Question: I have a control which may contain child controls of the same type. These controls have been linked together such that they form a tree structure.
Now, given a list of X controls present in this tree, I would like to find the closest common parent control of all controls in my list. I do not know the location of my child controls in the tree.
More than willing to do some thinking on this issue, but I can only assume that it has already been solved optimally. Does anyone know where I can find this algorithm? If not, suggested approach or reading?

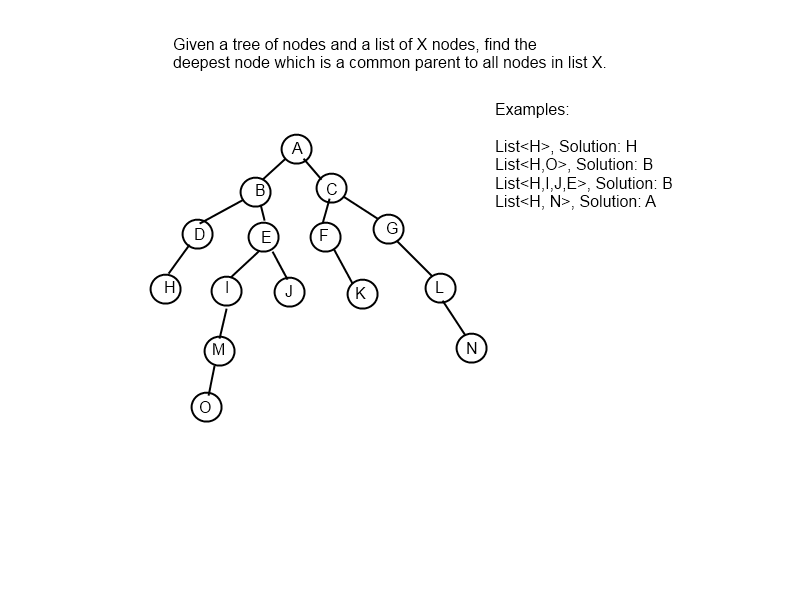
Answer: Wikipedia has a few articles on the issue:
General Theory: <URL>
Some implementations: <URL>